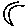
Label: moon